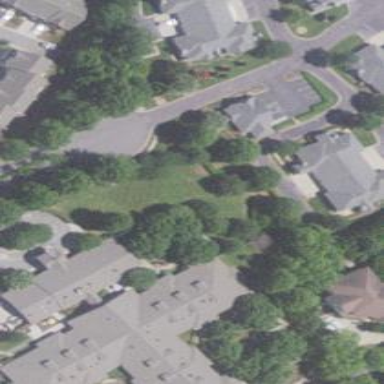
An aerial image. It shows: Residential building designated as nursing home.